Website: macys
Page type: billing-address
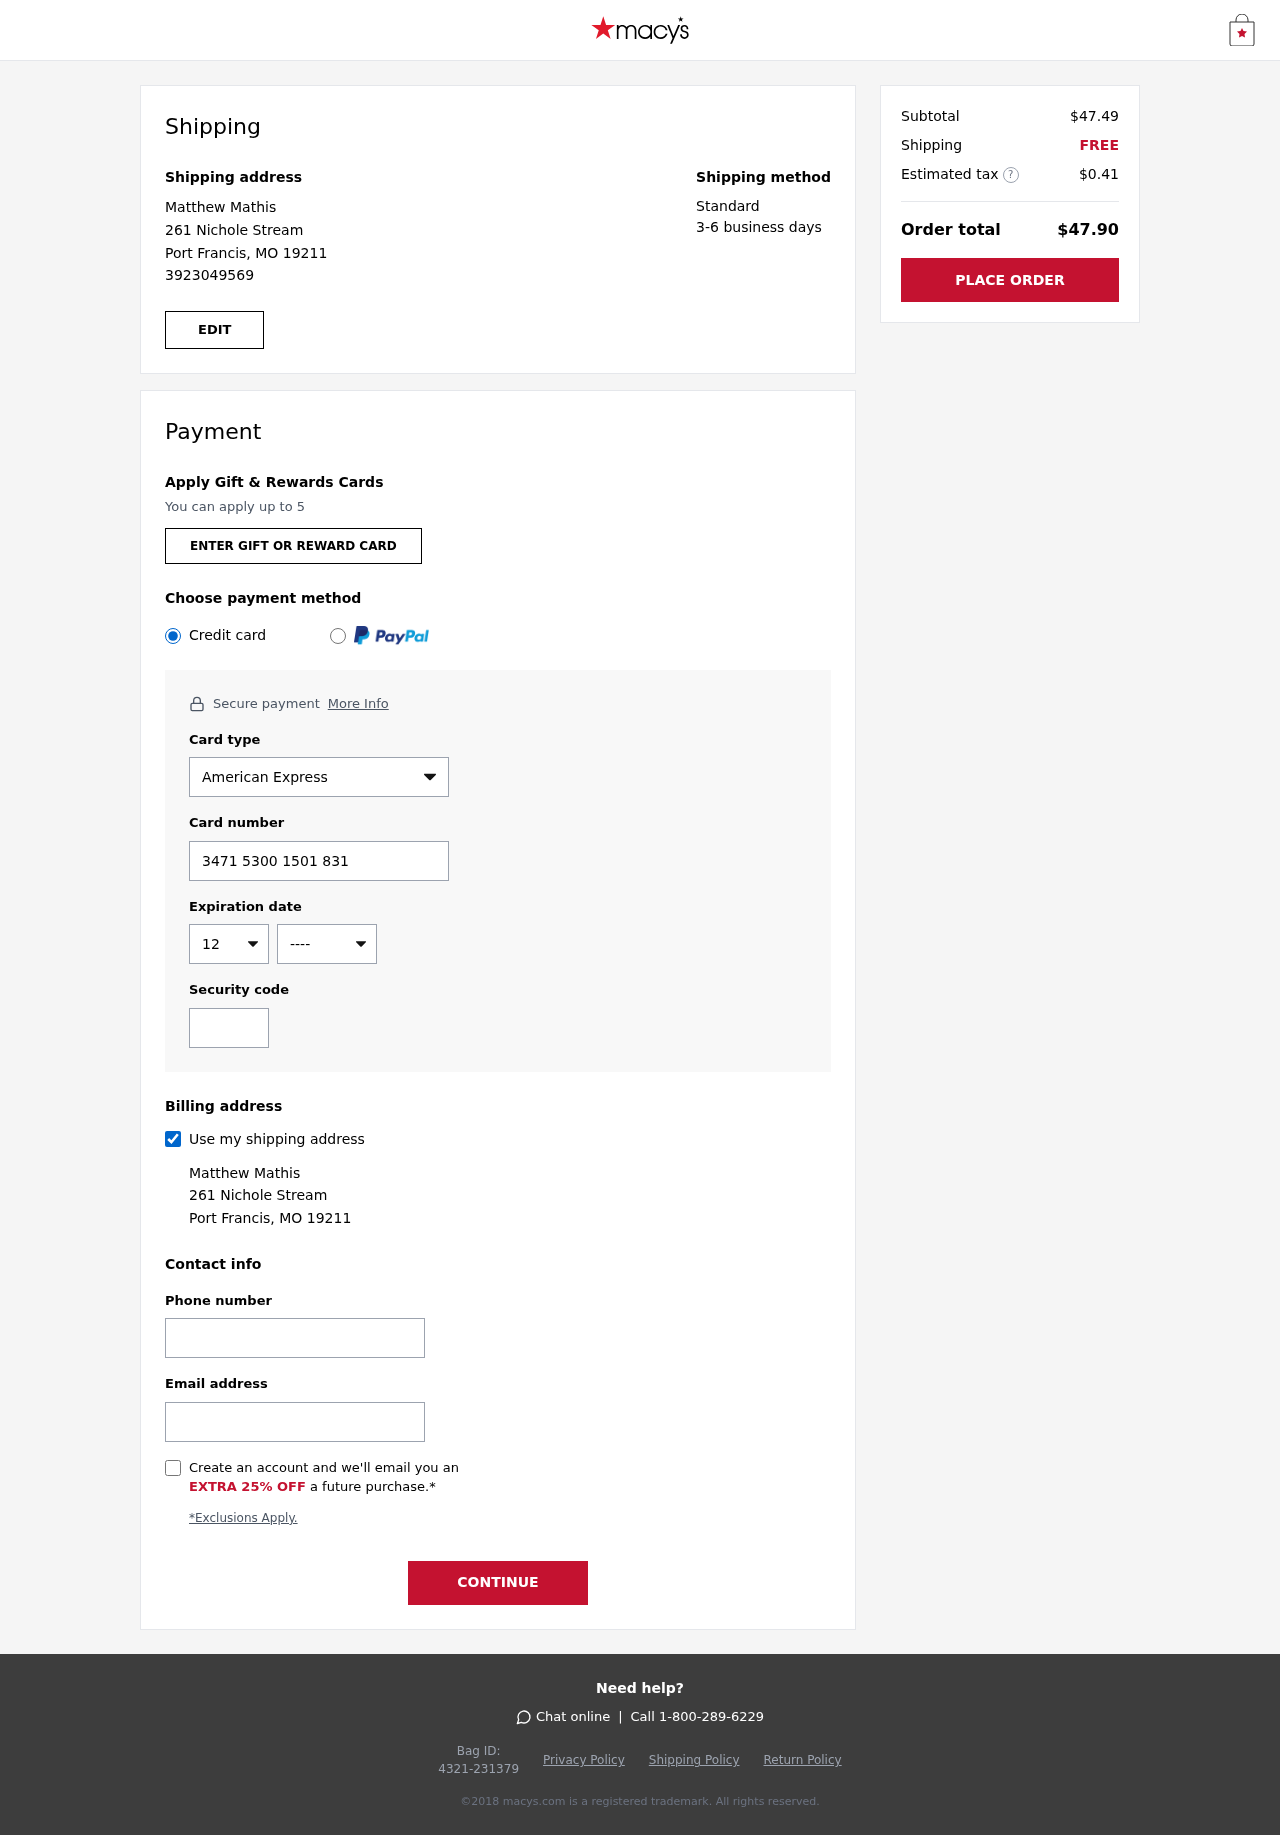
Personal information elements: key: PII_CARD_CVV
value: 9000
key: PII_CARD_EXPIRY_MONTH
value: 12
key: PII_CARD_EXPIRY_YEAR
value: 27
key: PII_CARD_NUMBER
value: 3471 5300 1501 831
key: PII_CARD_TYPE
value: American Express
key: PII_EMAIL
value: matthewmathis@gmail.com
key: PII_FULLNAME
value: Matthew Mathis
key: PII_PHONE
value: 3923049569
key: PII_STREET
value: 261 Nichole Stream
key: PII_CITY_STATE_ZIP
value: Port Francis, MO 19211
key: PII_FIRSTNAME
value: Matthew
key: PII_LASTNAME
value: Mathis
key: PII_FULLNAME2
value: Matthew Mathis
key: PII_FULLNAME3
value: Matthew Mathis
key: PII_FIRSTNAME2
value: Matthew
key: PII_FIRSTNAME3
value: Matthew
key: PII_LASTNAME2
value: Mathis
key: PII_LASTNAME3
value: Mathis
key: PII_FIRSTNAME_DERIVED
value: Matthew
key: PII_LASTNAME_DERIVED
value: Mathis
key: PII_FULLNAME_DERIVED
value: Matthew Mathis
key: PII_NAME_FULL_DERIVED
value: Matthew Mathis
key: PII_PHONE2
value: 3923049569
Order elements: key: ORDER_SUBTOTAL
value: $47.49
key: ORDER_SHIPPING_COST
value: FREE
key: ORDER_TAX
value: $0.41
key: ORDER_TOTAL
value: $47.90